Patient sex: M
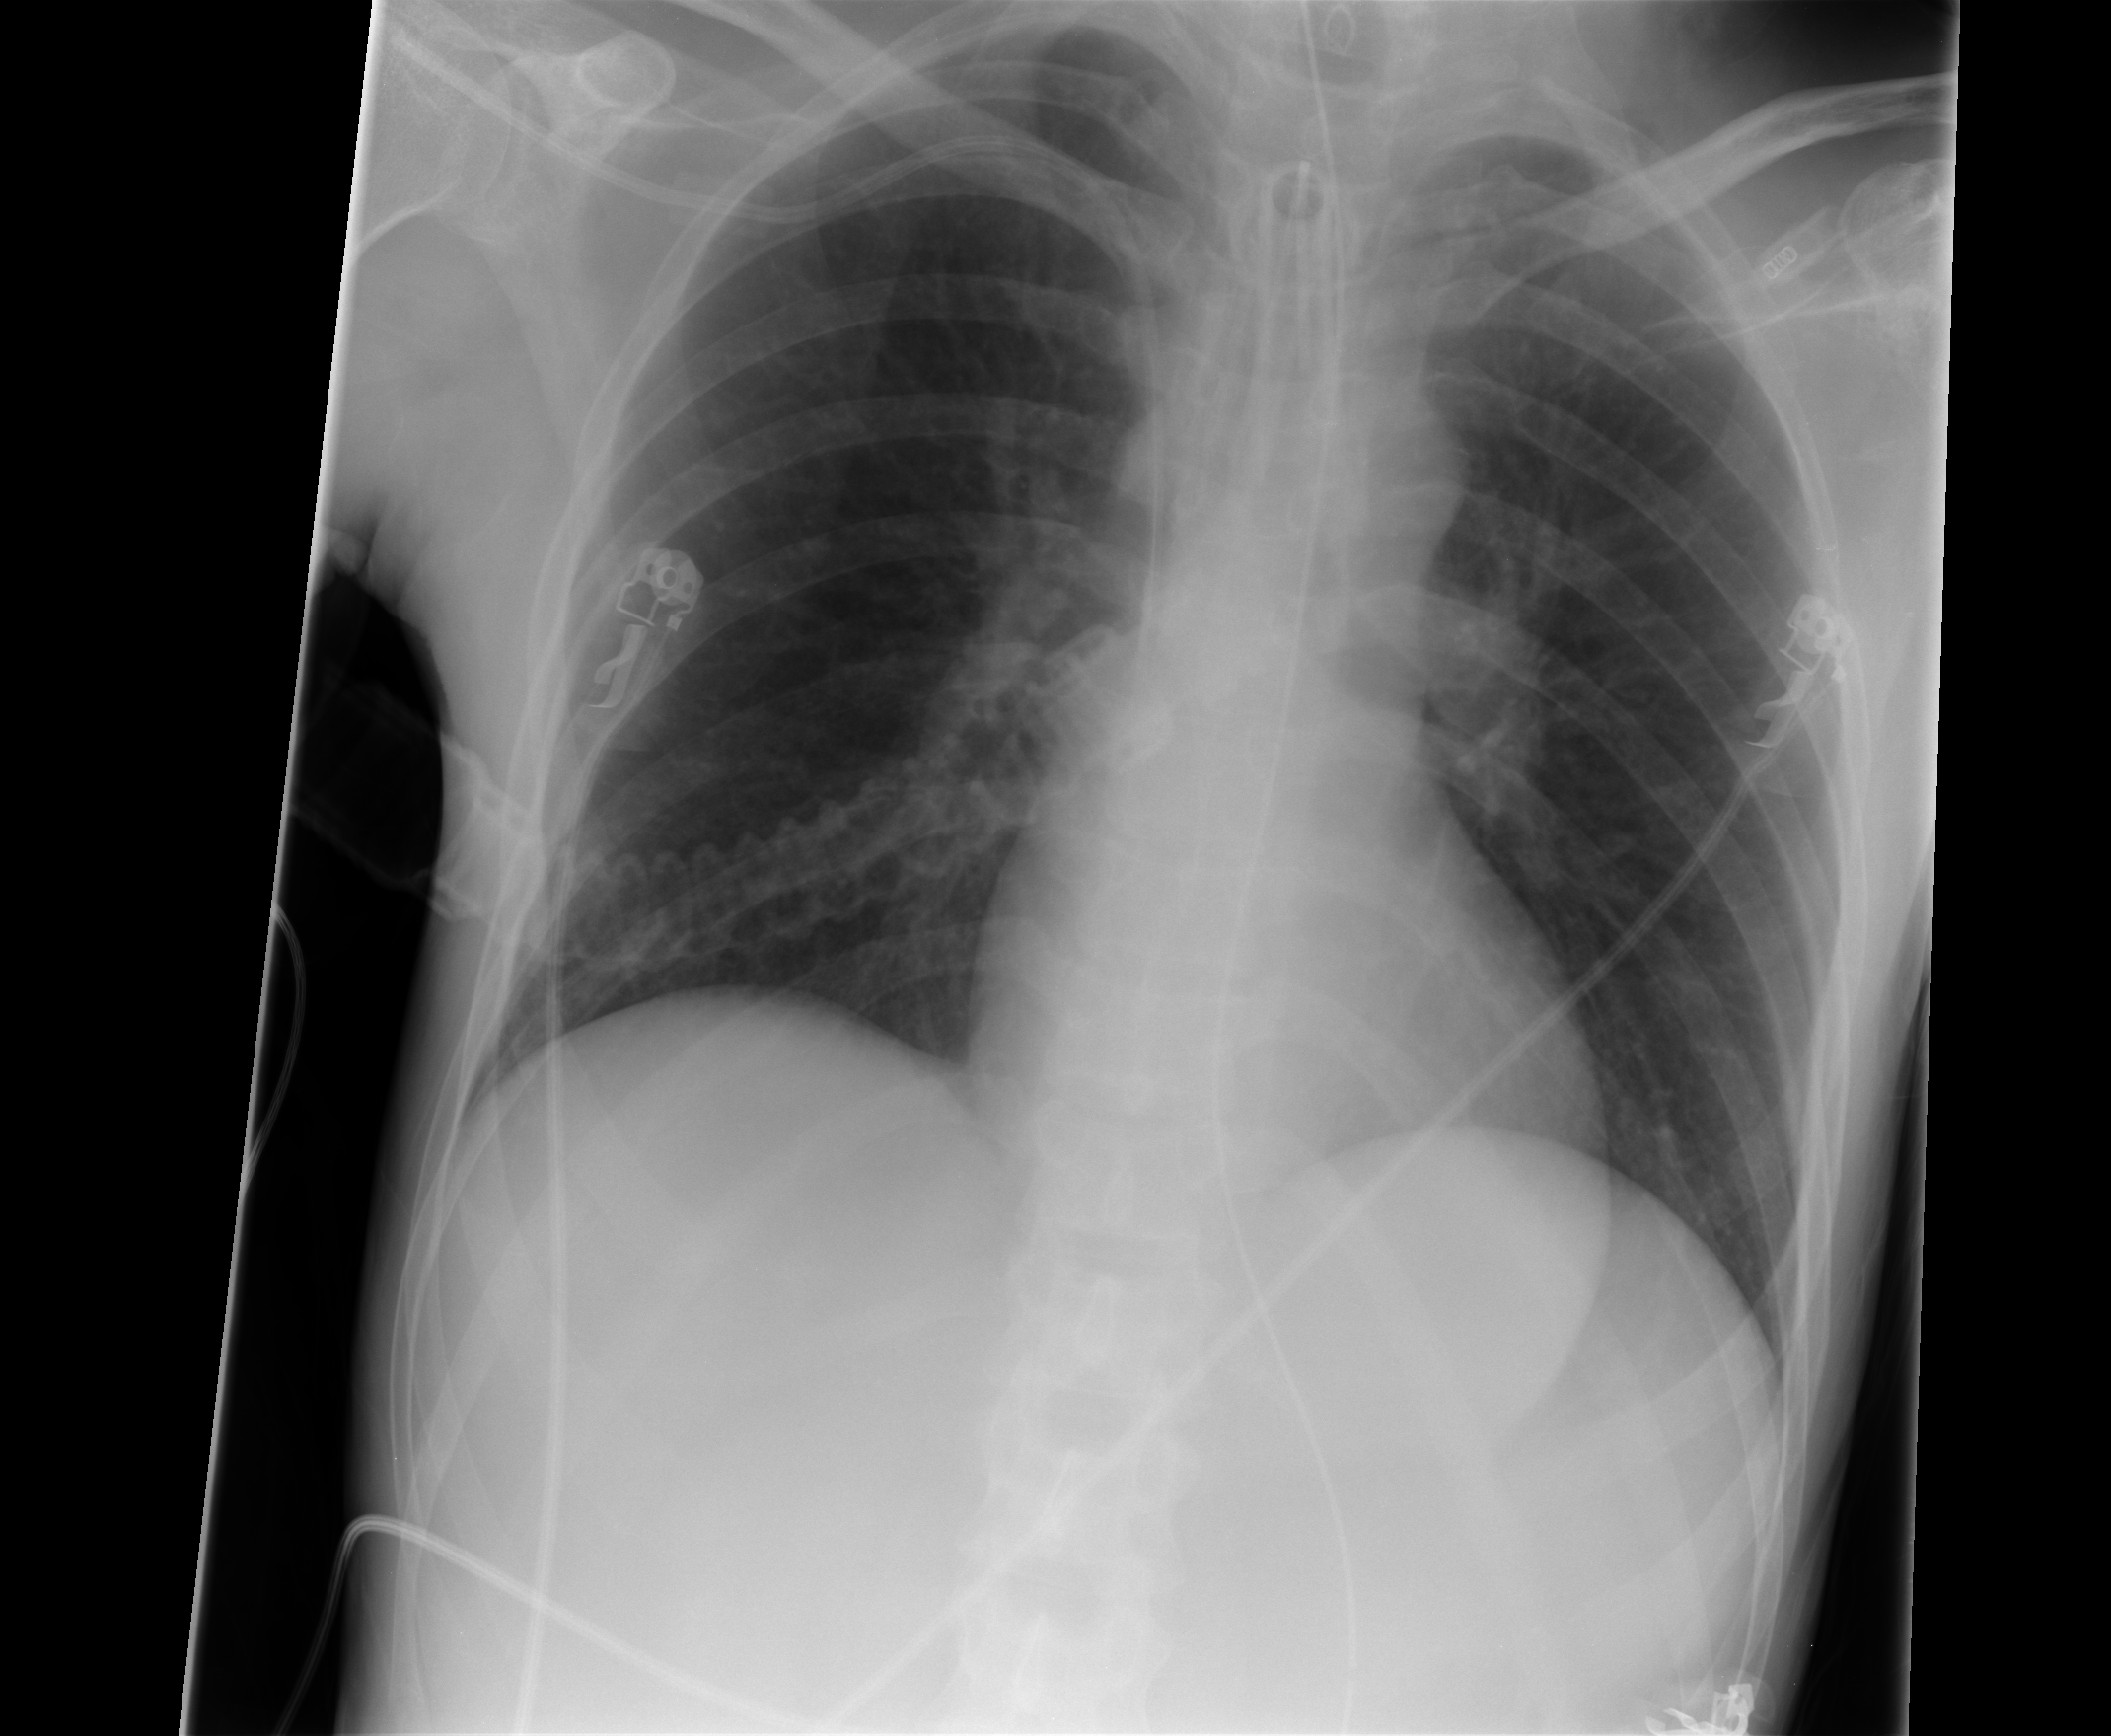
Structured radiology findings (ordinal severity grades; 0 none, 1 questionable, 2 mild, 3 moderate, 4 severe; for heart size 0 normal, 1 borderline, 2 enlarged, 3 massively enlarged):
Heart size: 0
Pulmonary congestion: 1
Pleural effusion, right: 0
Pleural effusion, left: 0
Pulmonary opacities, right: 0
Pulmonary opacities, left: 0
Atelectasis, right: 0
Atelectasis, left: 0